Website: lowes
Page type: store-pickup
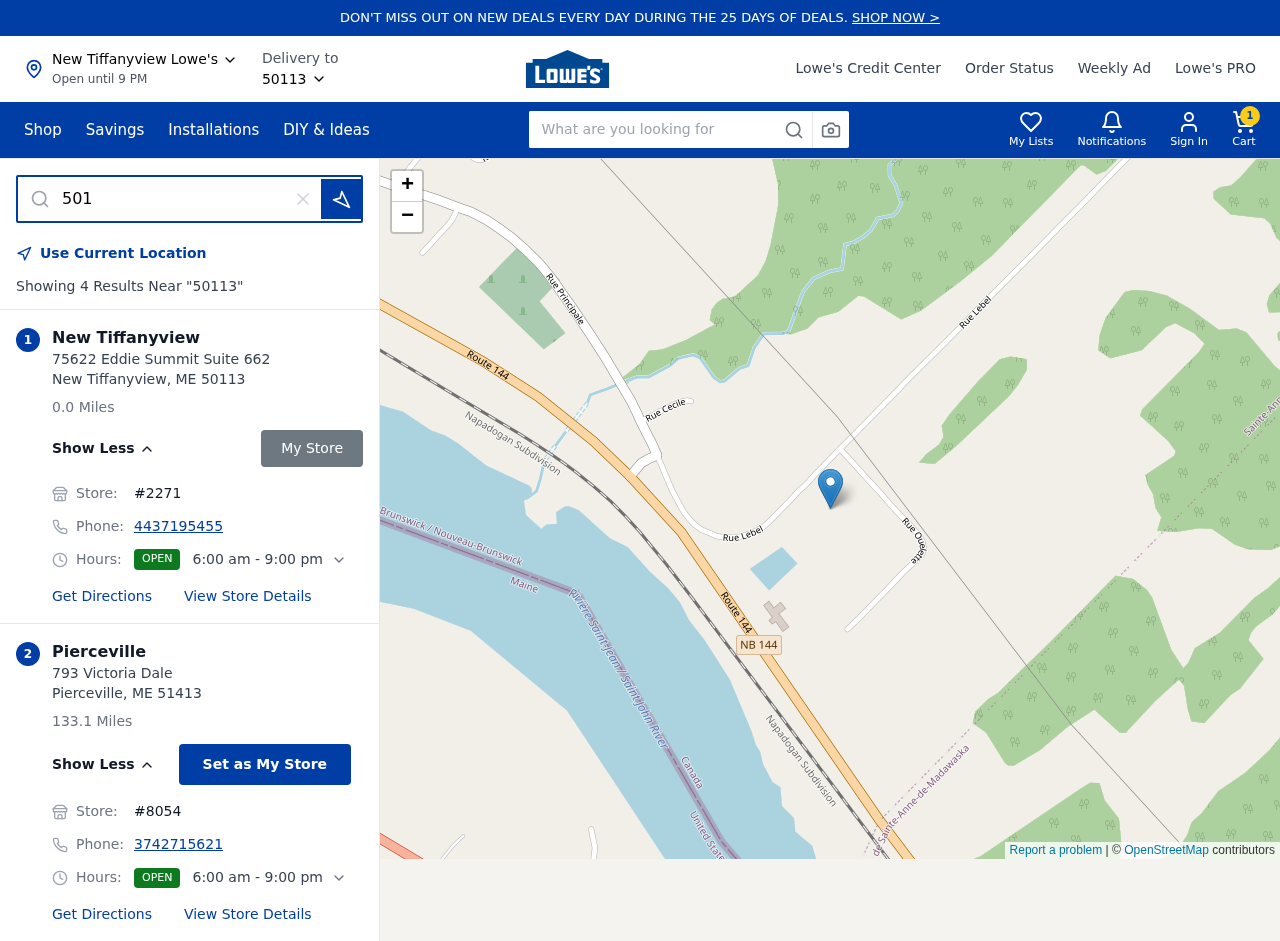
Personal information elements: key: PII_CITY
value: New Tiffanyview
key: PII_CITY2
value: Pierceville
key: PII_LOCATION1_STREET
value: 75622 Eddie Summit Suite 662
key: PII_LOCATION2_POSTCODE
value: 51413
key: PII_LOCATION2_STREET
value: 793 Victoria Dale
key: PII_PHONE
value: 4437195455
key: PII_PHONE_ALT
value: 3742715621
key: PII_POSTCODE
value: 50113
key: PII_STATE_ABBR
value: ME
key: PII_POSTCODE3
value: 50113
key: PII_POSTCODE_FULL
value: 50113
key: PII_POSTCODE_NUMERIC
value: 50113
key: PII_STATE_ABBR2
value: ME
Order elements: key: ORDER_NUM_ITEMS
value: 1
Search elements: key: HEADER_SEARCH
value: What are you looking for
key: SEARCH_STORE_LOCATION
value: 50113